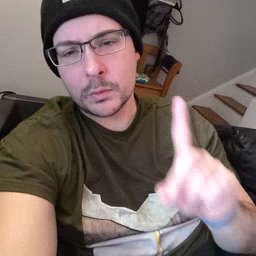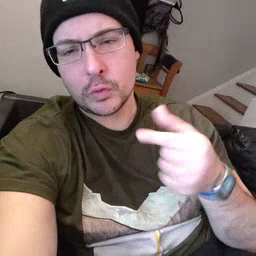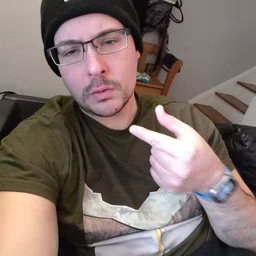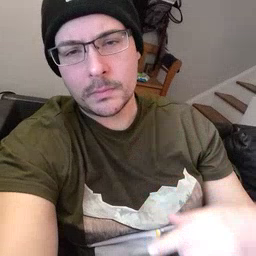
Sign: dog